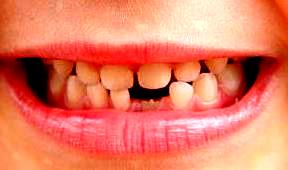
Condition: hypodontia